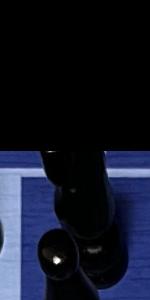
Label: Knight_Black